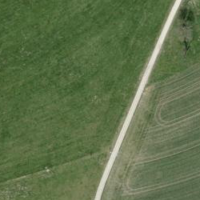
EUNIS habitat code: 52
Species observed at this site:
Chorthippus biguttulus
Ruspolia nitidula
Pseudochorthippus parallelus